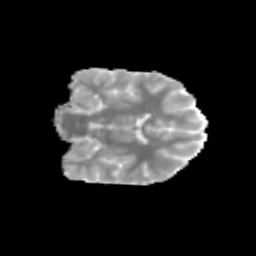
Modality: MD
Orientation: coronal
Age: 10
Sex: female
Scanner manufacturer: siemens
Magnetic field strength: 3 T
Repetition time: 3.8 s
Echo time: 0.07 s